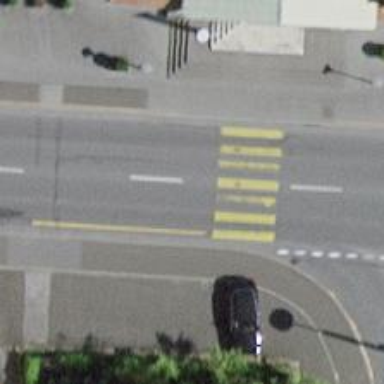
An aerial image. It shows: Uncontrolled zebra crossing with notable zebra markings.